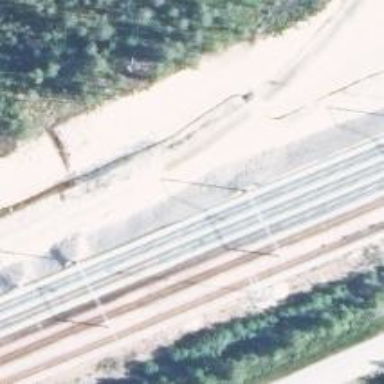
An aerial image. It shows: Rail siding with electrified contact lines.